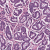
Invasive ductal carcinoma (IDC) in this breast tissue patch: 1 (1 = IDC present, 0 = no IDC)